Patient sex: M
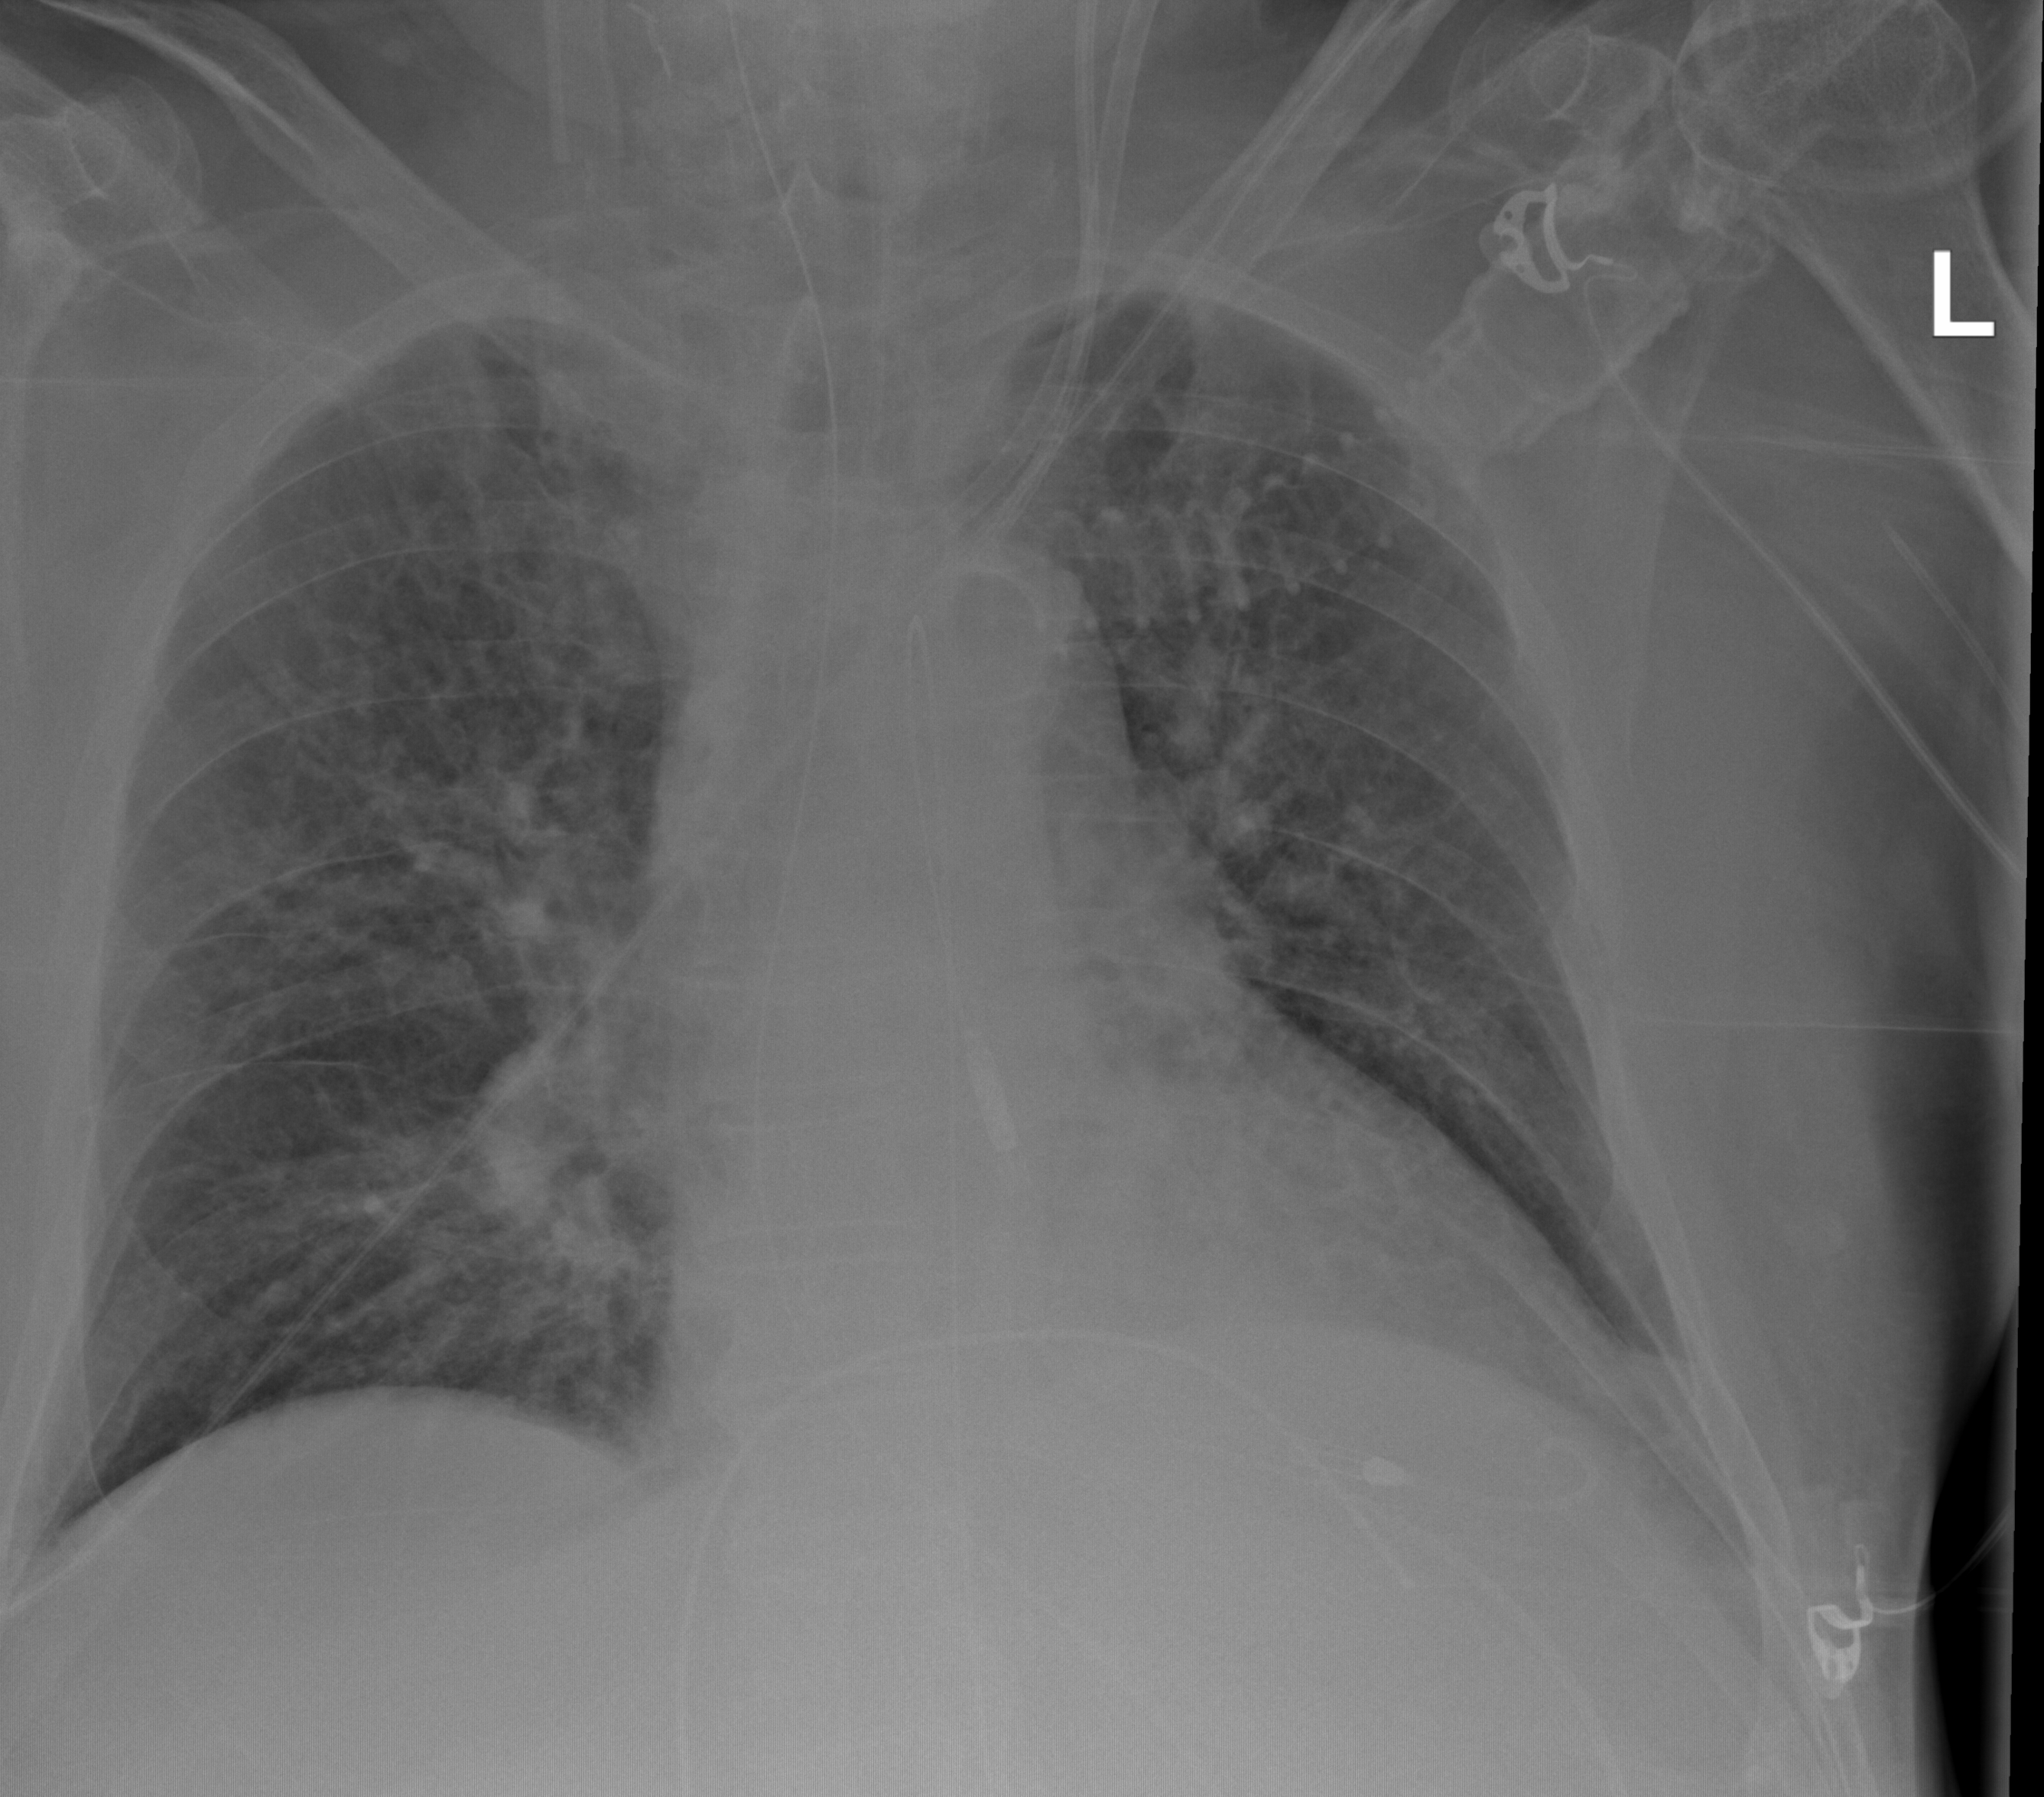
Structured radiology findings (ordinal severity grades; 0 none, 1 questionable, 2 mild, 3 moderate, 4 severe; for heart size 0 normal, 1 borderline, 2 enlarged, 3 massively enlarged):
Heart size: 0
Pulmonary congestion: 2
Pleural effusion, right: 1
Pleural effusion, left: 2
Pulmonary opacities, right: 2
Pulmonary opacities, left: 2
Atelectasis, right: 2
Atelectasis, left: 2